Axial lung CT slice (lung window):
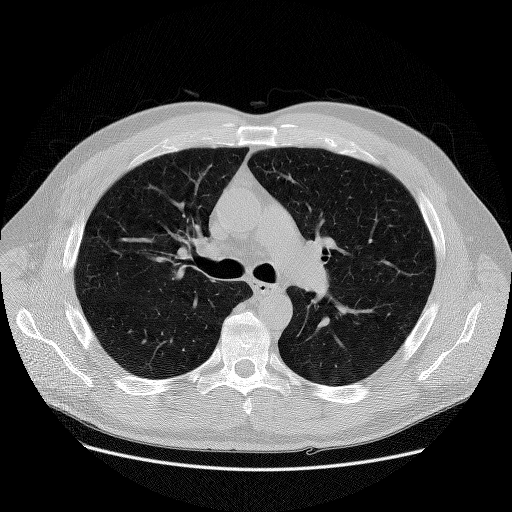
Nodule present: no